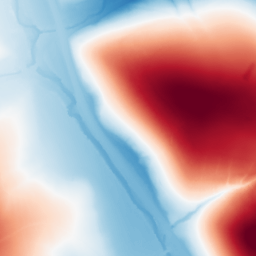
Category: trend_removal
Decomposition family: polynomial_high
Decomposition parameters: degree: 4
Upsampling method: regularized
Upsampling parameters: scale: 4
lambda_reg: 0.001
Upsampling scale: 4